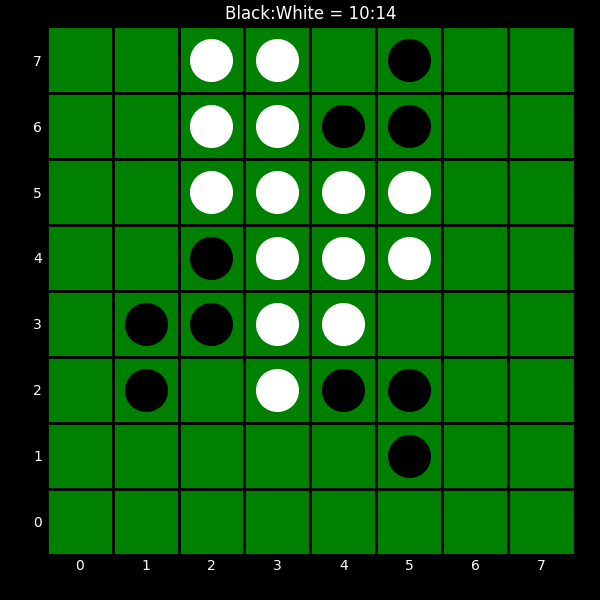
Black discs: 10
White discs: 14